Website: slack
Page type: payment
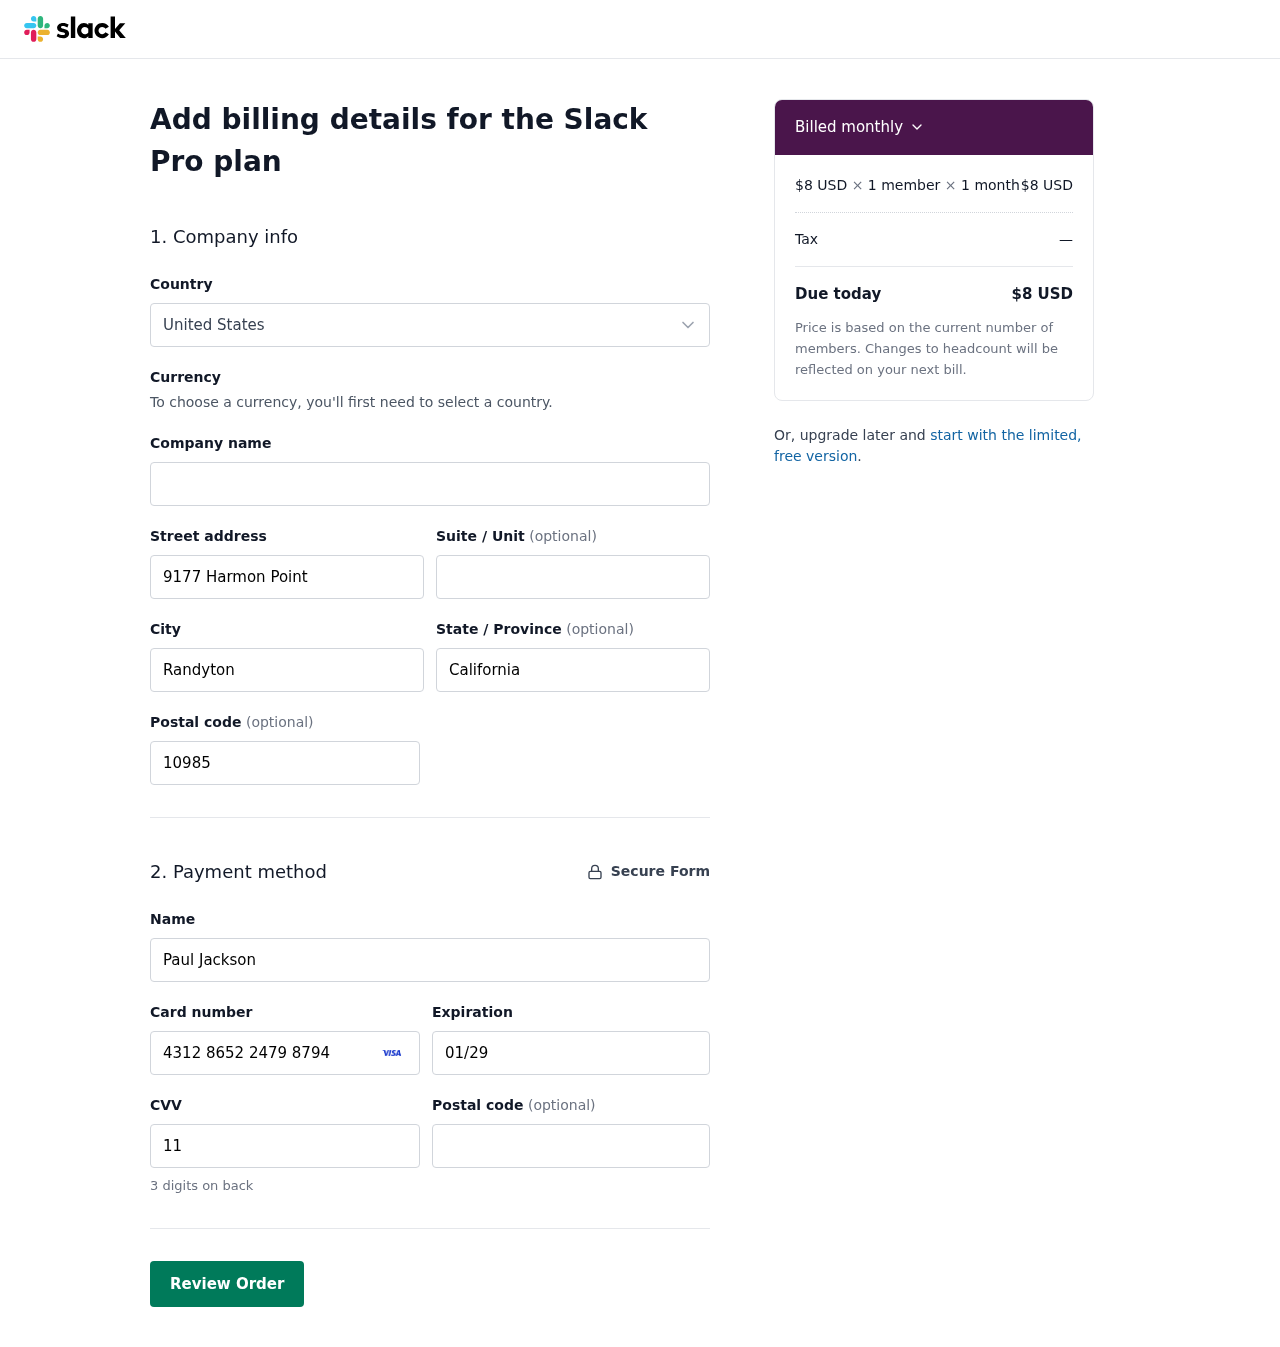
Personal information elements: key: PII_COUNTRY
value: United States
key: PII_STREET
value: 9177 Harmon Point
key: PII_CITY
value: Randyton
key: PII_STATE
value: California
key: PII_POSTCODE
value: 10985
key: PII_FULLNAME
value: Paul Jackson
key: PII_CARD_NUMBER
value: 4312 8652 2479 8794
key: PII_CARD_EXPIRY
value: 01/29
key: PII_CARD_CVV
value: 111
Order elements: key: ORDER_PRICE_PER_MEMBER
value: $8 USD
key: ORDER_NUM_MEMBERS
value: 1 member
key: ORDER_NUM_MONTHS
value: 1 month
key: ORDER_SUBTOTAL
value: $8 USD
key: ORDER_TAX
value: —
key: ORDER_TOTAL
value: $8 USD